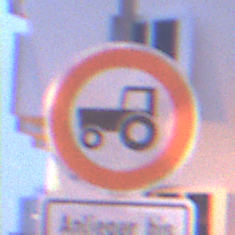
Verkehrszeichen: VerbotKraftfahrzeugeZuegeNichtSchneller25
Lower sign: SonstigeFahrzeugePersonengruppenFrei3
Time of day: Night
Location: Outdoor (Urban)
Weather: PartlyCloudy
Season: NotSpecified
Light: Artificial